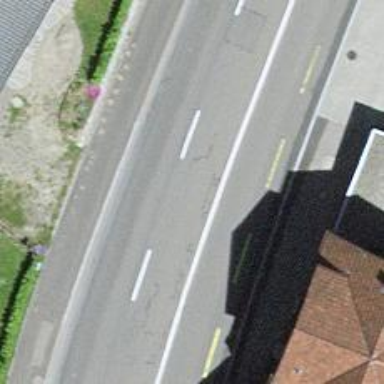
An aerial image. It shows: Asphalt primary highway with cycle lane on the left and cycle track on the right.